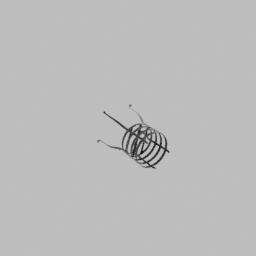
Label: furniture